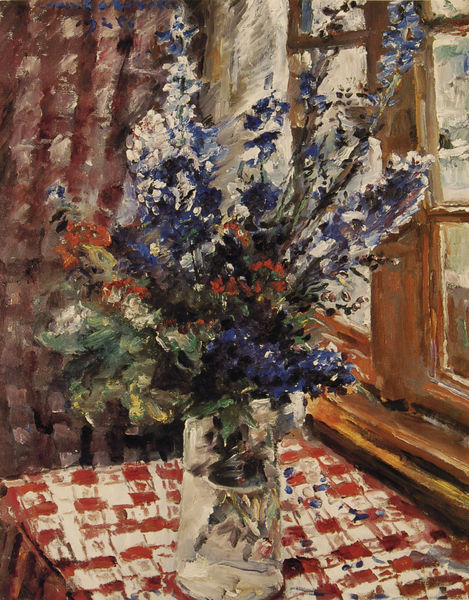
Titel: Rittersporn
Künstler: Lovis Corinth
Standort: München
Institution: Bayerische Staatsgemäldesammlungen
Schlagwörter: blau, blätter, gemälde, schatten, wasser, weiß, gelb, grün, impressionismus, ocker, blume, blumen, braun, bunt, fenster, glas, hell, holz, kariert, licht, schwarz, tisch, zimmer, blüten, haus, rot, tuch, beige, karo, muster, rahmen, innenraum, tischdecke, tischtuch, vorhang, öl, zweige, pastos, sonne, interieur, stoff, decke, krug, stilleben, stillleben, vase, aussicht, farbig, blumenvase, moderne, farben, sprossenfenster, farbe, duktus, gardine, tapete, vorhänge, draussen, streifen, strauss, frühling, flieder, blumenstrauss, kante, tischkante, stiele, corinth, lovis corinth, fensterrahmen, sprossen, scheiben, blumenstillleben, glasvase, mohn, pinsel, liebermann, knauf, karaffe, küche, iris, durchsichtig, impresionismus, holzfenster, drinnen, stiehl, farbigkeit, blumenstück, rittersporn, bäuerlich, mittig, deutscher impressionismus, vorhamg, bind, blumenwasser, frühlen, musterwiederholung, strauchblumen, 20. jahrhundert, grün weiß, karierte decke, fliede, gewürfelt